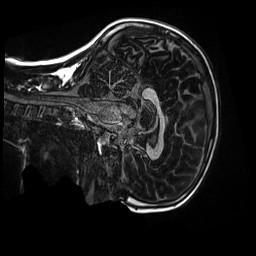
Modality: MP2RAGE
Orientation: sagittal
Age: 9
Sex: male
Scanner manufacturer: siemens
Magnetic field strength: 3 T
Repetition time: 4 s
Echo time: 0.00303 s